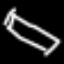
Label: bed